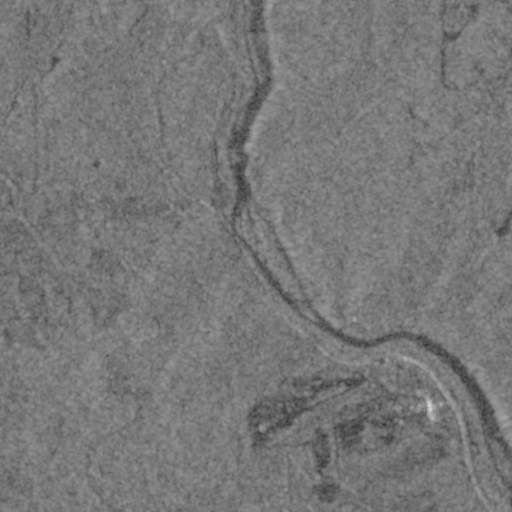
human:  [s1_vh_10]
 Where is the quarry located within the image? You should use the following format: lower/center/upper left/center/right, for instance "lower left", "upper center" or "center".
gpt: The quarry is located in the lower right of the image.
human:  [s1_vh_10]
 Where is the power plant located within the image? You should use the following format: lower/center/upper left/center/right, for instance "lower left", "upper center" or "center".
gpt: There is no power plant in the image.

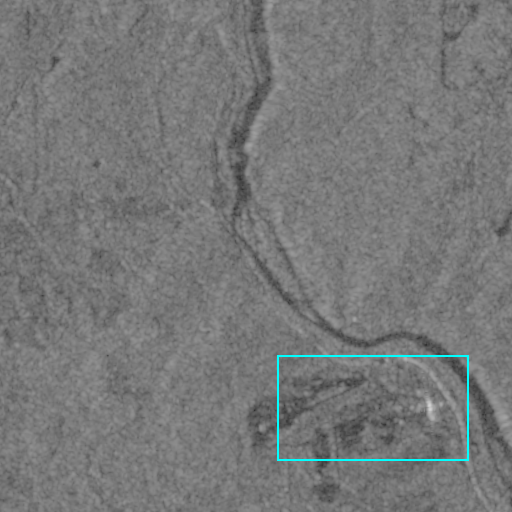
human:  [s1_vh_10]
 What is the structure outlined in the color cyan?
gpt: The structure outlined in cyan is a quarry.
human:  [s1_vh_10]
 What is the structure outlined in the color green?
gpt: There is no green outline.